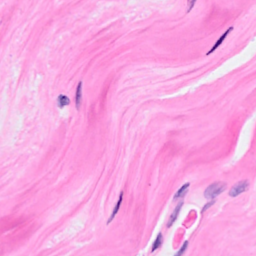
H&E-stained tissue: Breast